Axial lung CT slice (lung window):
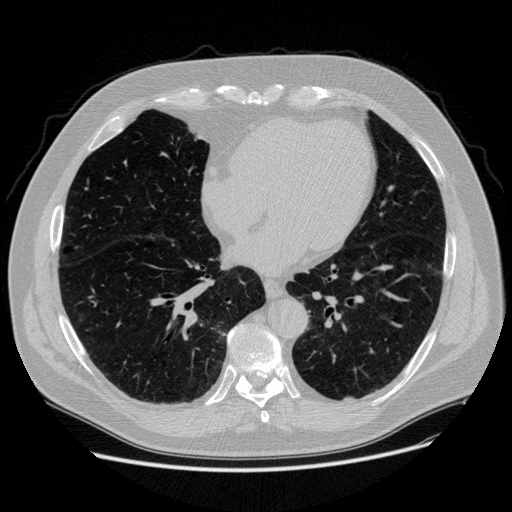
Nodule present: no